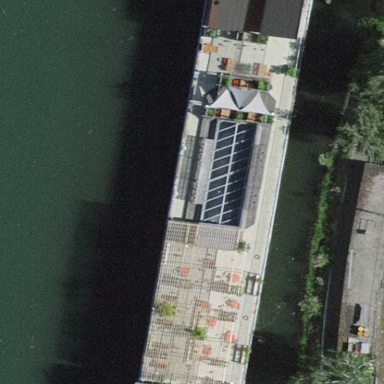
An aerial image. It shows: Building that is nightclub.